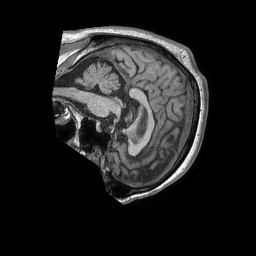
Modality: T1w
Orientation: sagittal
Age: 69
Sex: male
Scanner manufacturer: philips
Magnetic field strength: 1.5 T
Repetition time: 0.007707 s
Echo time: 0.003582 s